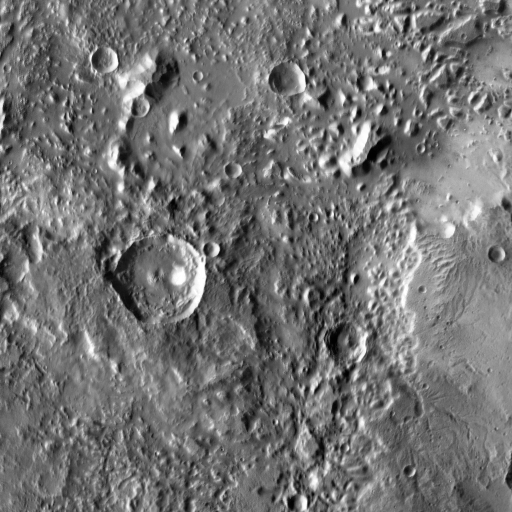
Crater classes present: Background, Other, Buried